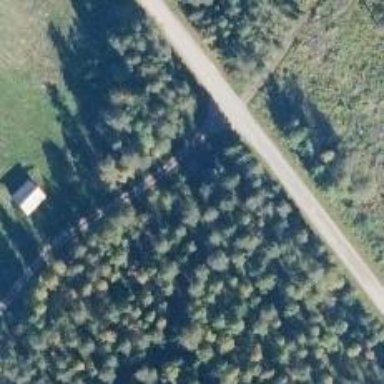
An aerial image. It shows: Driveway.